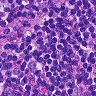
Metastatic tissue present: no